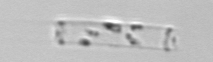
Label: Cerataulina_pelagica